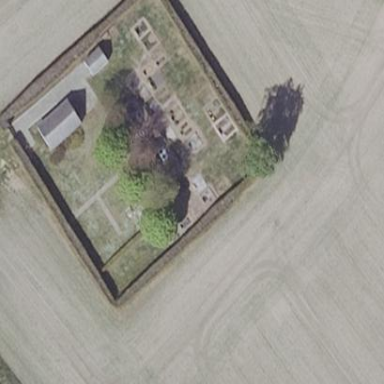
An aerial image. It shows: Cemetery.